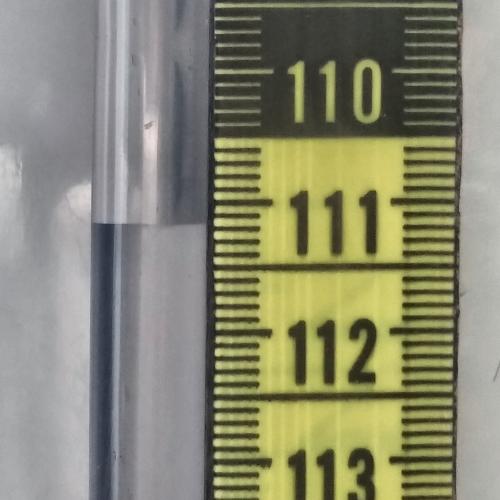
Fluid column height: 111.2 cm